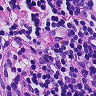
Metastatic tissue present: no